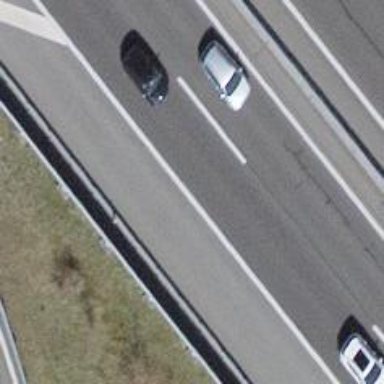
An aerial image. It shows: Motorway.